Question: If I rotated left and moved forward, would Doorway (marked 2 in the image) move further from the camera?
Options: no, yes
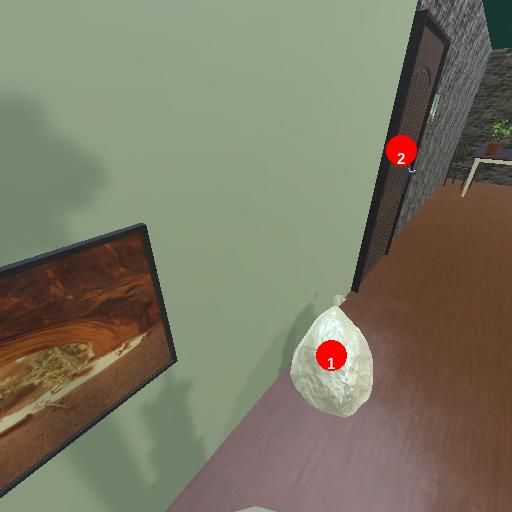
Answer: no